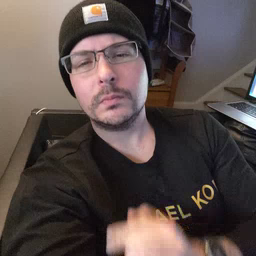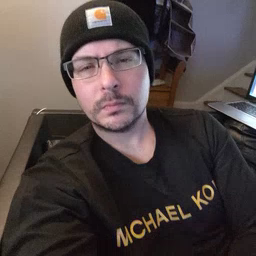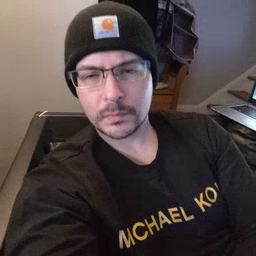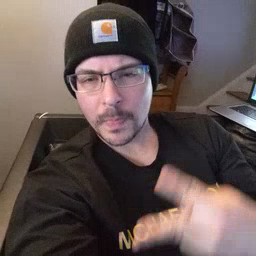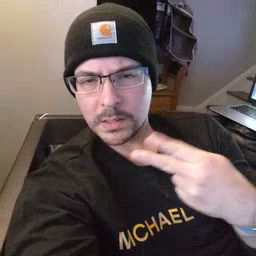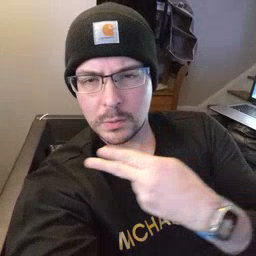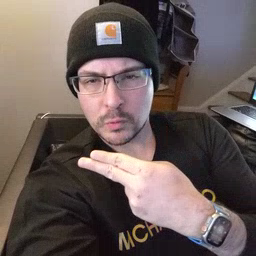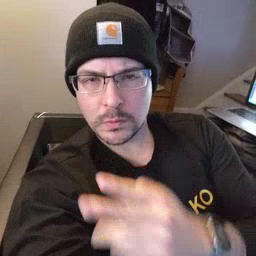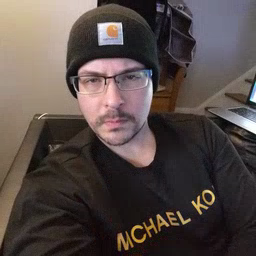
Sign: scissors